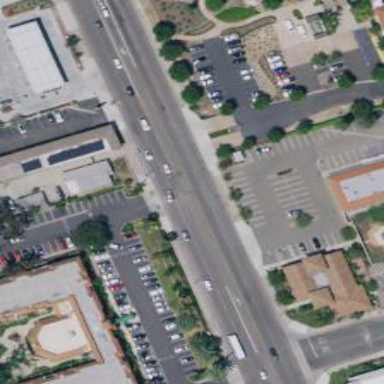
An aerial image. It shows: Primary highway with separate sidewalk.